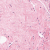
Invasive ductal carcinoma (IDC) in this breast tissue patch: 0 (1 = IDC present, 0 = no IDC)